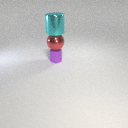
large cyan metal cylinder above small purple rubber cylinder